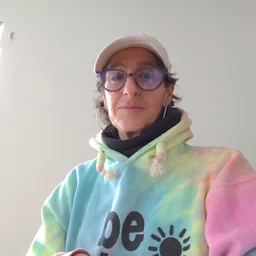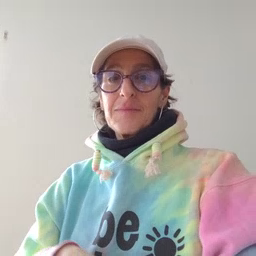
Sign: helicopter